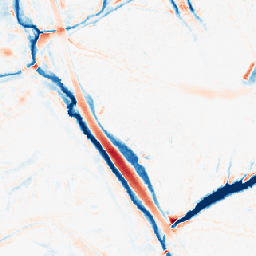
Category: morphological
Decomposition family: morphological
Decomposition parameters: operation: average
size: 10
Upsampling method: area
Upsampling parameters: scale: 8
Upsampling scale: 8